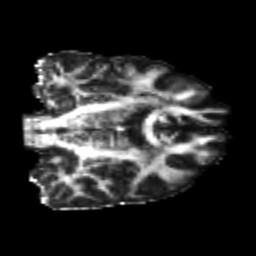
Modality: FA
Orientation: coronal
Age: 24
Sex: male
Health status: healthy
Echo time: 0.074 s